Field crop: maize
Growth stage: 2
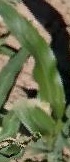
Species: maize